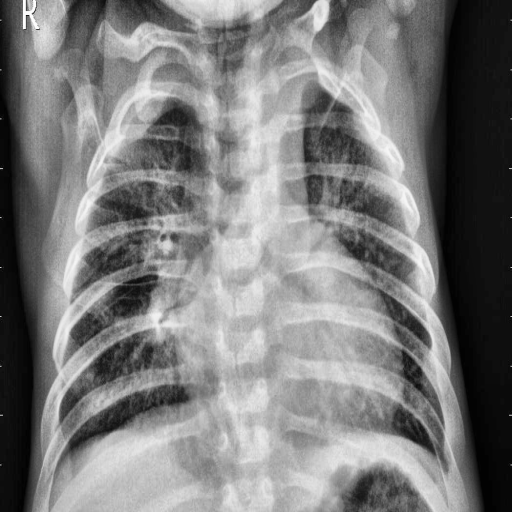
Finding: PNEUMONIA